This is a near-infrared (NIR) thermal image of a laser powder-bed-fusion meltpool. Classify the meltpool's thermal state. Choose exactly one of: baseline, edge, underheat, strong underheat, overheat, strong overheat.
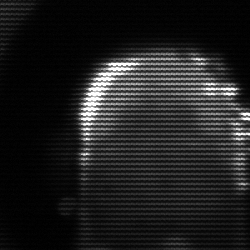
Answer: baseline